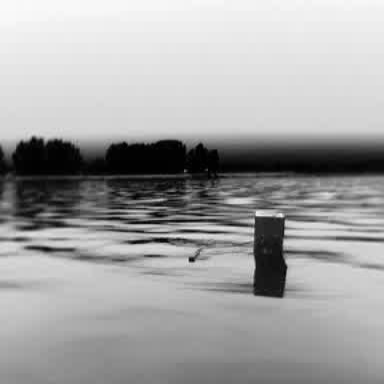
There is a fishing_boat in the infrared image.